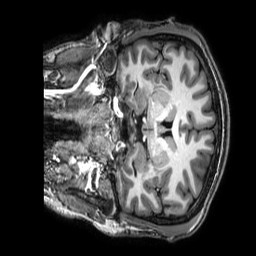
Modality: T1w
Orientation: coronal
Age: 23
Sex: male
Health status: healthy
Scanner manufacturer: philips
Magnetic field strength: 3 T
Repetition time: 0.009 s
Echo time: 0.003996 s